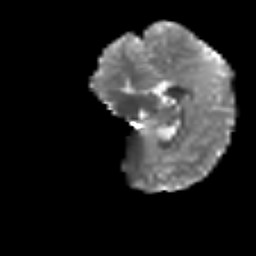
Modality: T2w
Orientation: sagittal
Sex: female
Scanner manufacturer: siemens
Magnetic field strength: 3 T
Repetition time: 5 s
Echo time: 0.071 s